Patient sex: M
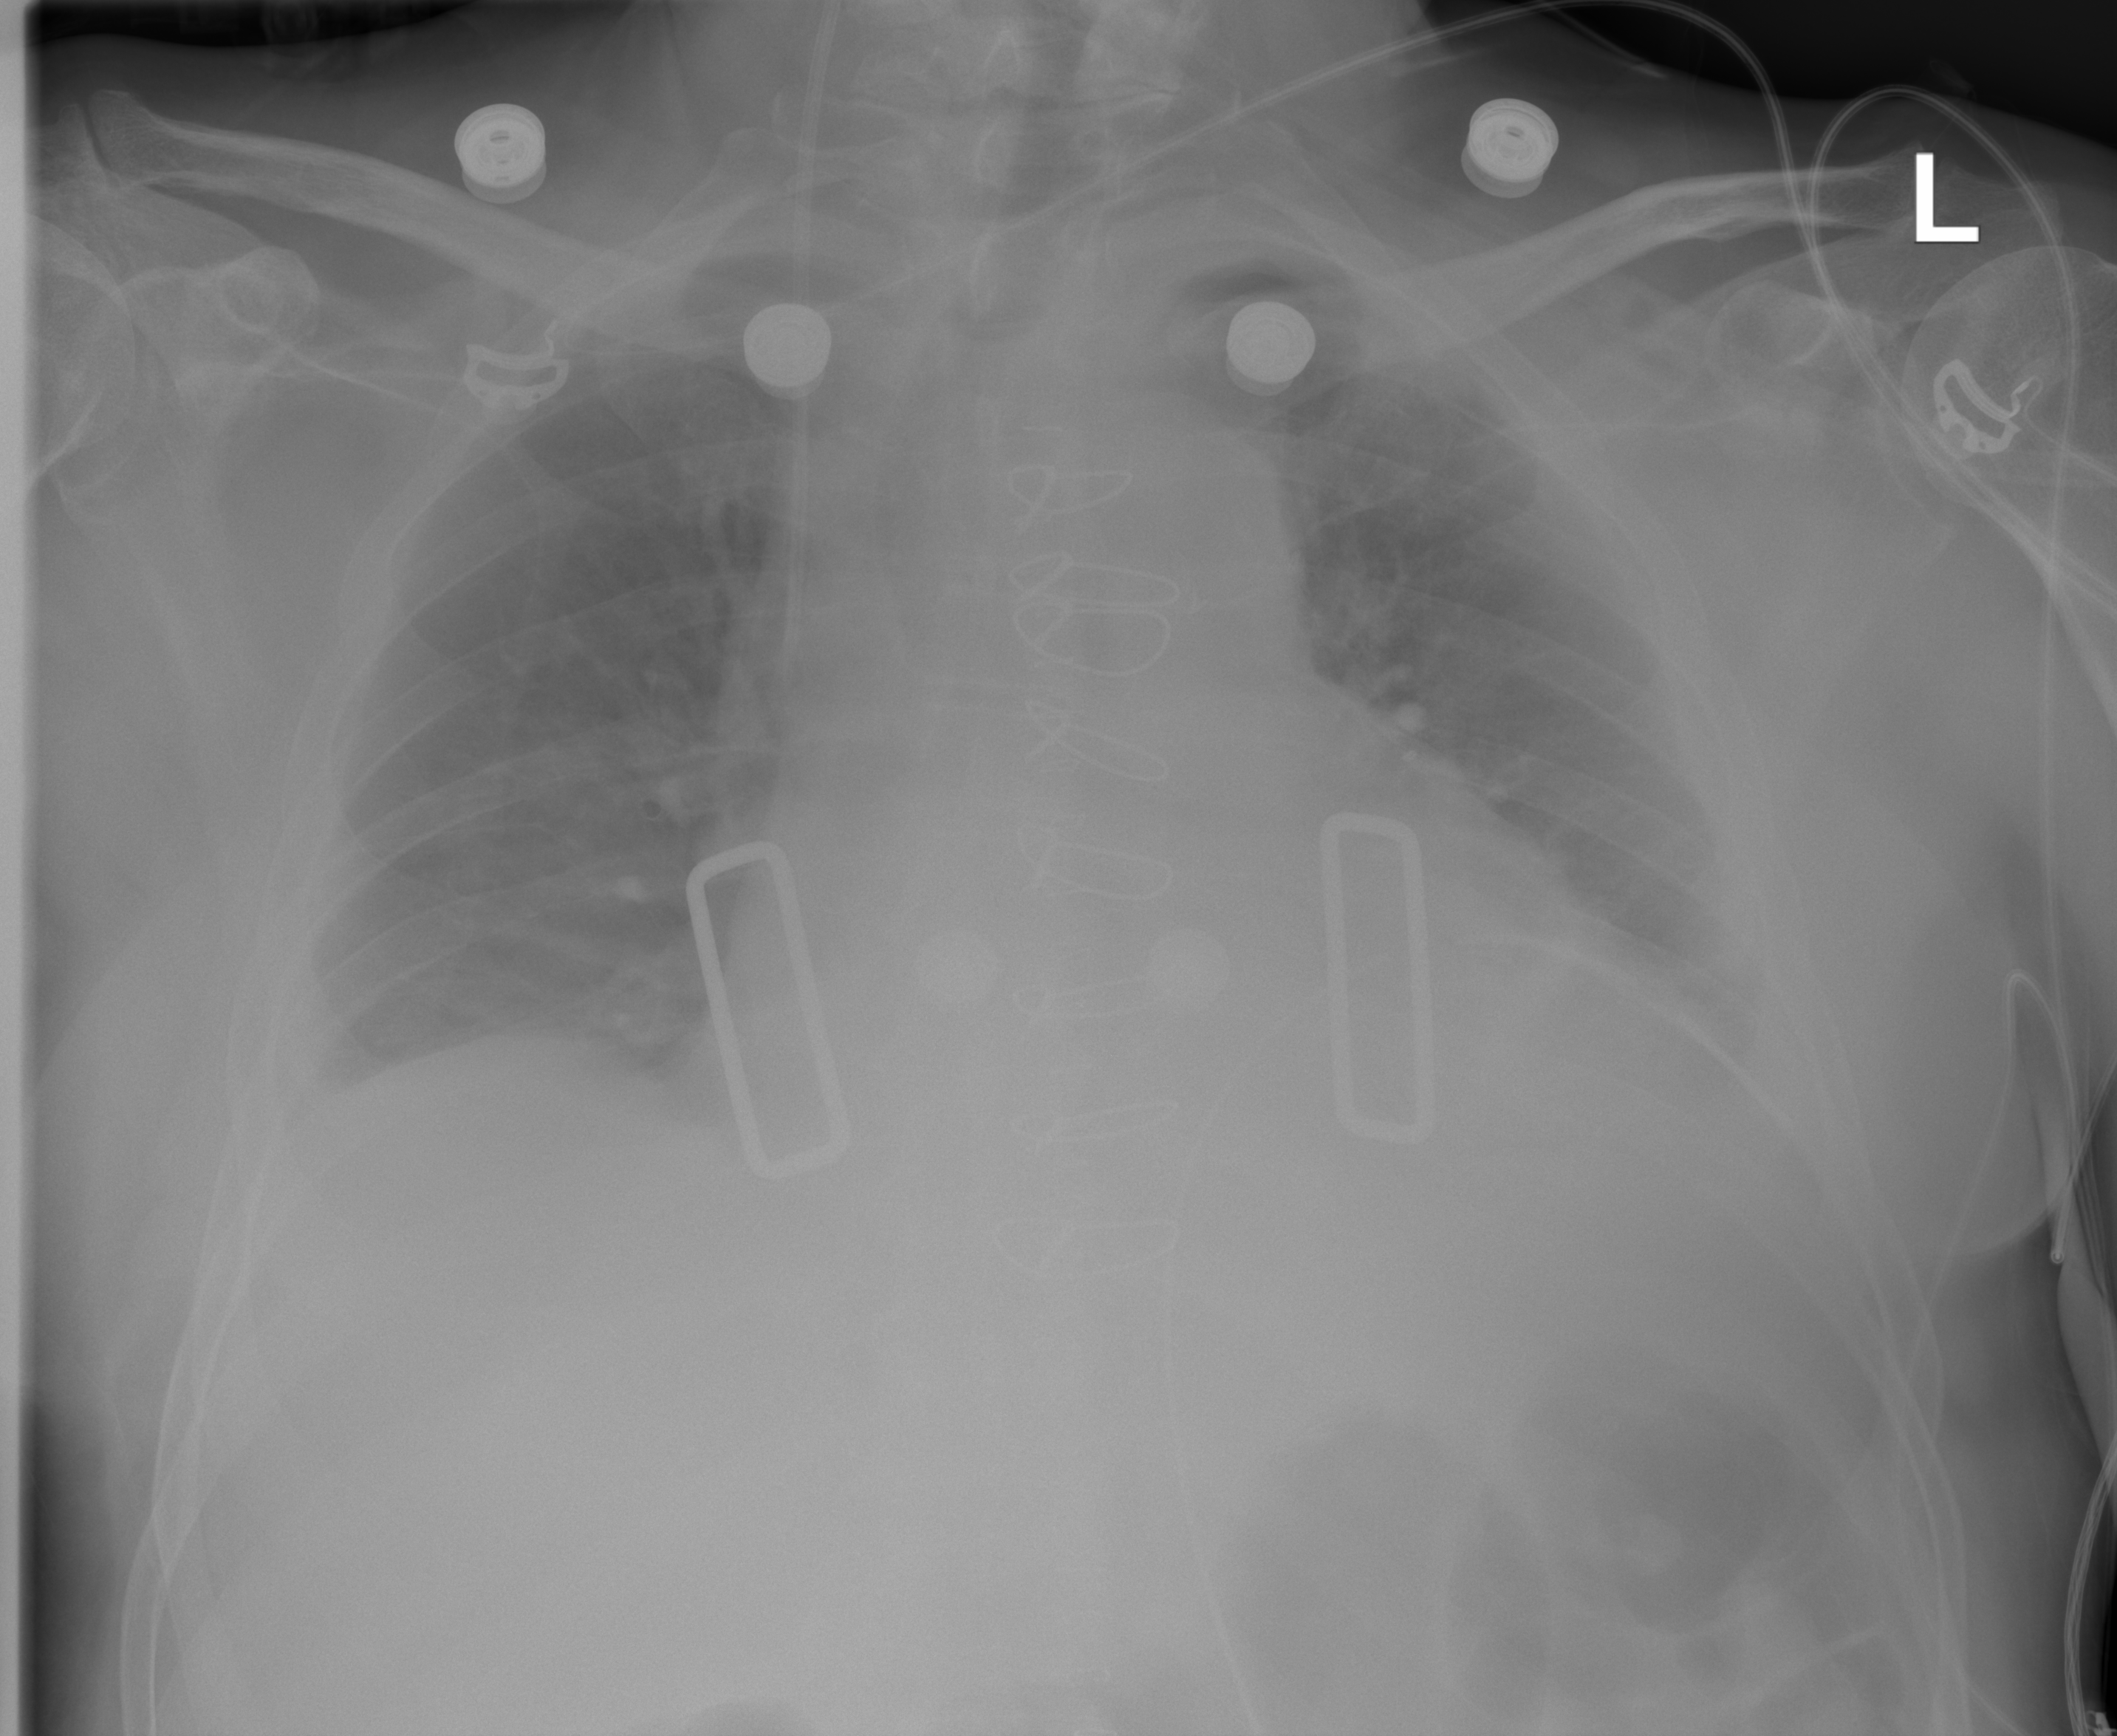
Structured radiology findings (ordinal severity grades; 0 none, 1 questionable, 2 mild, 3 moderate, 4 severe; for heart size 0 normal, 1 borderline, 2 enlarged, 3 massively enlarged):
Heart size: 2
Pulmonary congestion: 2
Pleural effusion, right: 1
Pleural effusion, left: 2
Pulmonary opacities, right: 0
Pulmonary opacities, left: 0
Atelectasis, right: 0
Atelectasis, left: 2